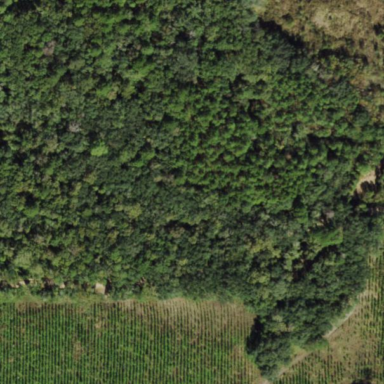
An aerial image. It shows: Forest with needle-leaved trees.